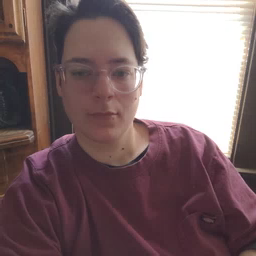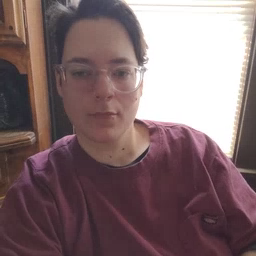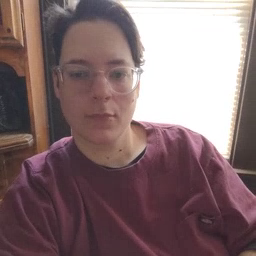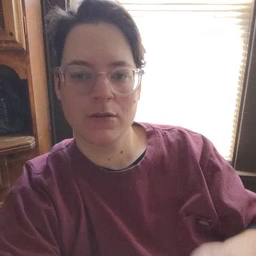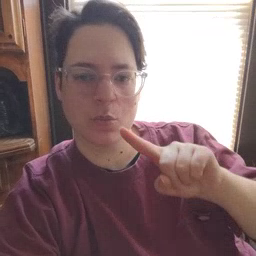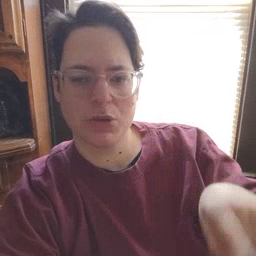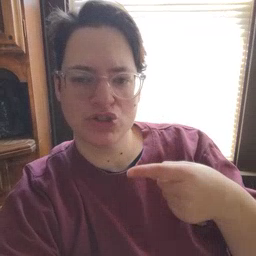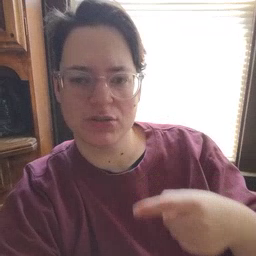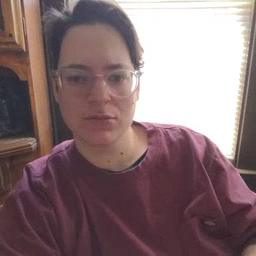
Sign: garbage